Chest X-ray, PA view. Patient: 24 years old, sex M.
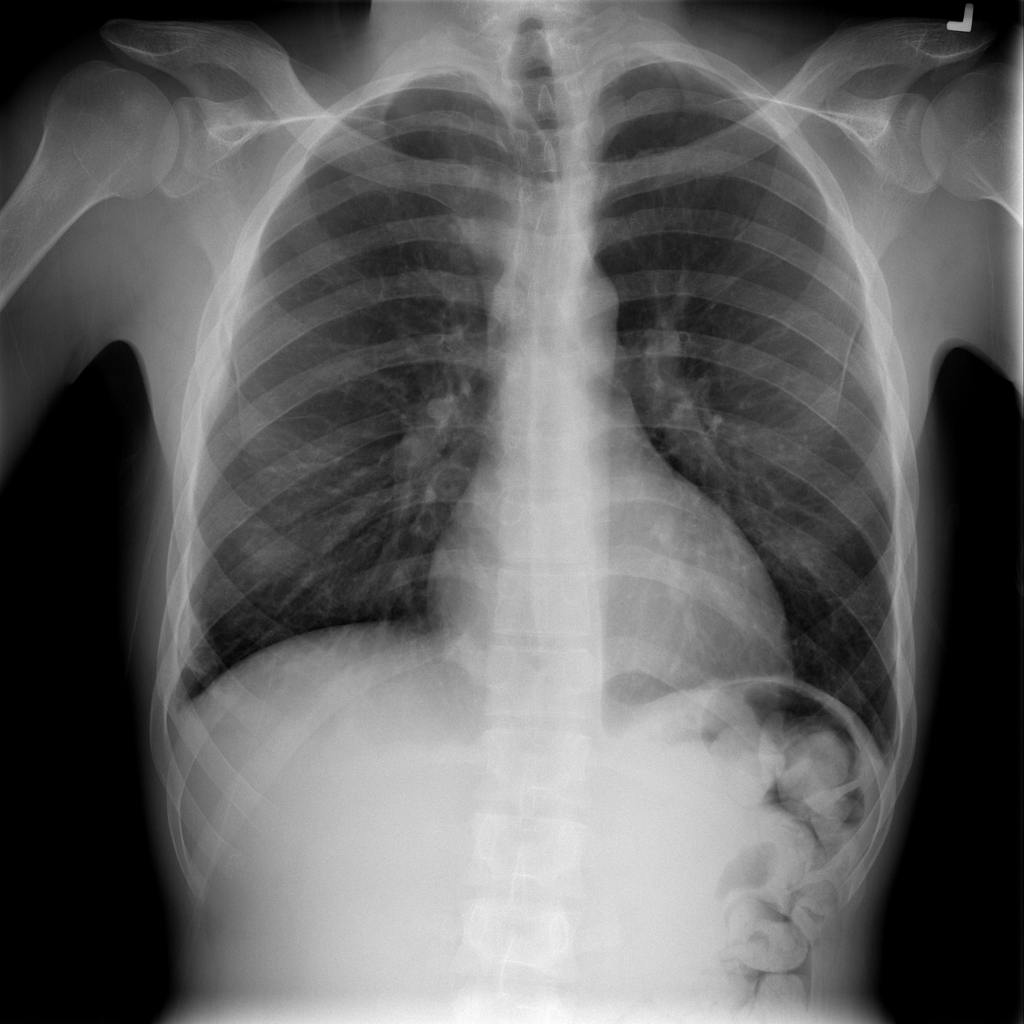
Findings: Cardiomegaly